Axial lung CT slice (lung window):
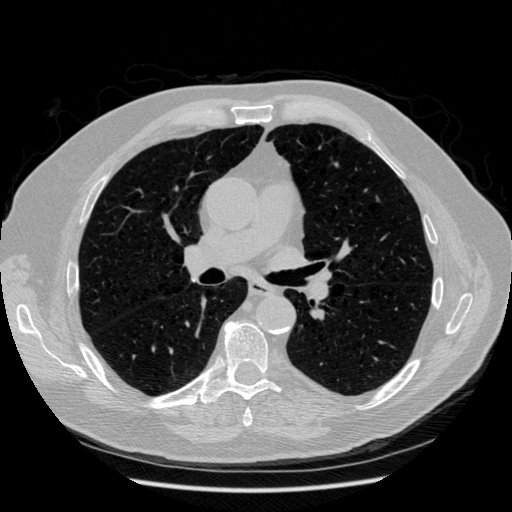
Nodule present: yes
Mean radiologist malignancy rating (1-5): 2